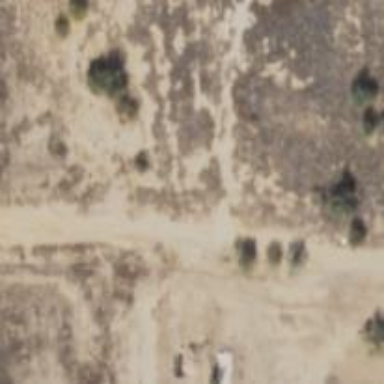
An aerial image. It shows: Unclassified road.